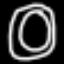
Label: donut